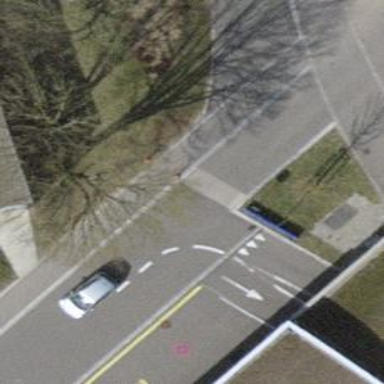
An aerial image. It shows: Residential road with asphalt surface. There is sidewalk on the left side.